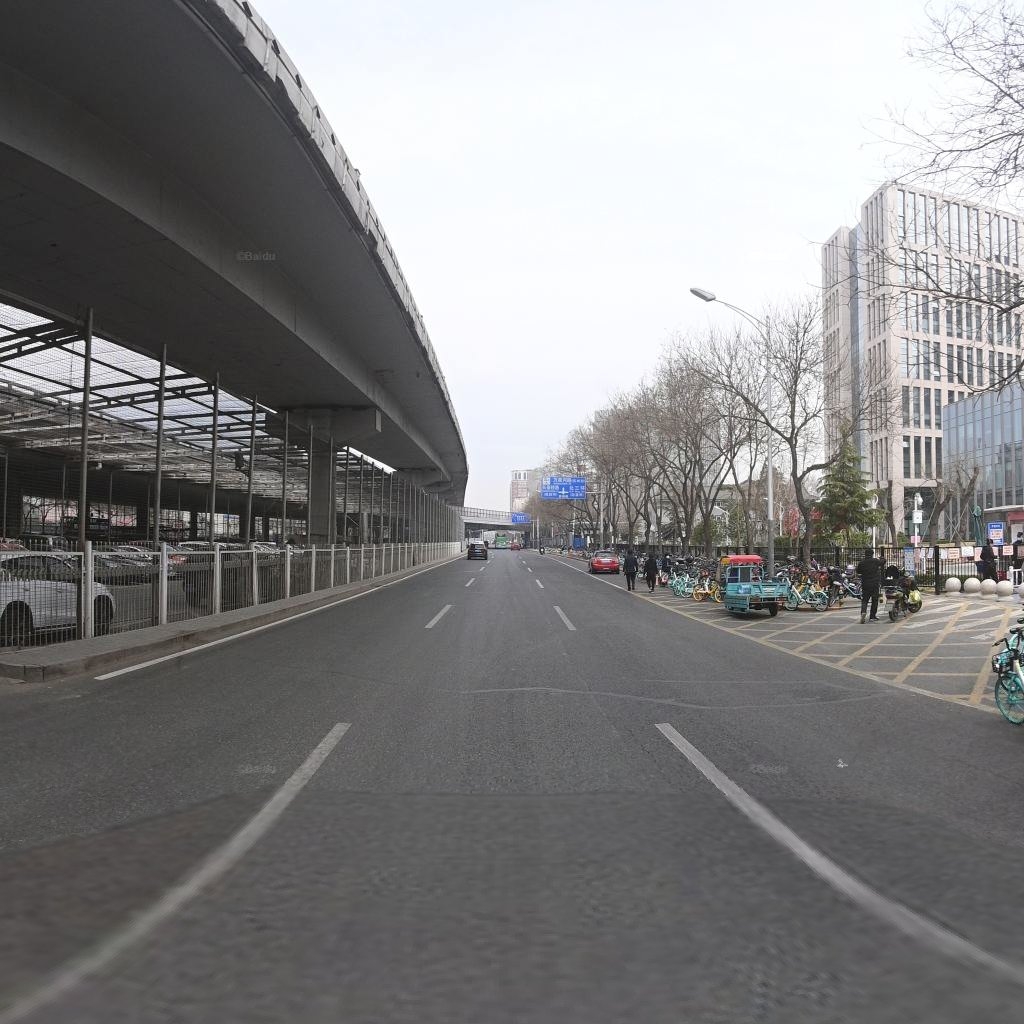
Region: Haidian
Road damage annotations: transverse patch, transverse patch, transverse crack, longitudinal crack, longitudinal crack